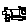
Label: square